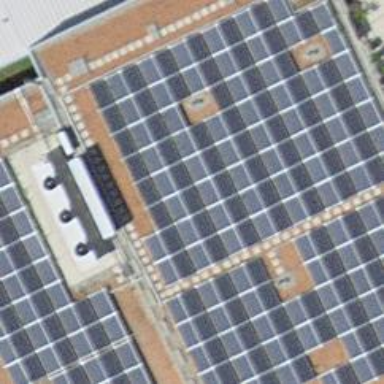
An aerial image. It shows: Solar photovoltaic panel generator.